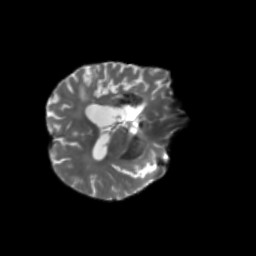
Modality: T2w
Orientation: axial
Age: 70
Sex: male
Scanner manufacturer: siemens
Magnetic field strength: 3 T
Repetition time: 5.25 s
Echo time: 0.08 s